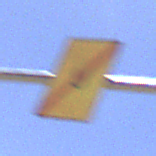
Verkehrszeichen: EndeUmleitung
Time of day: Midday
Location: Outdoor (Nature)
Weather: Clear
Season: NotSpecified
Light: Natural